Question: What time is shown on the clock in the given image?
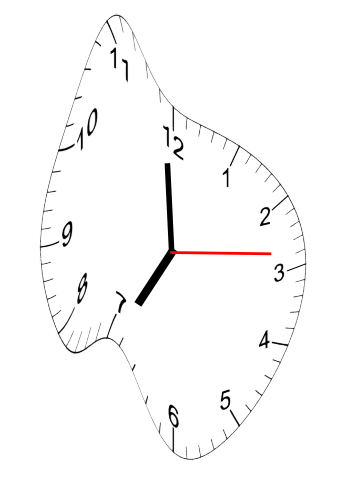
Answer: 06:59:14